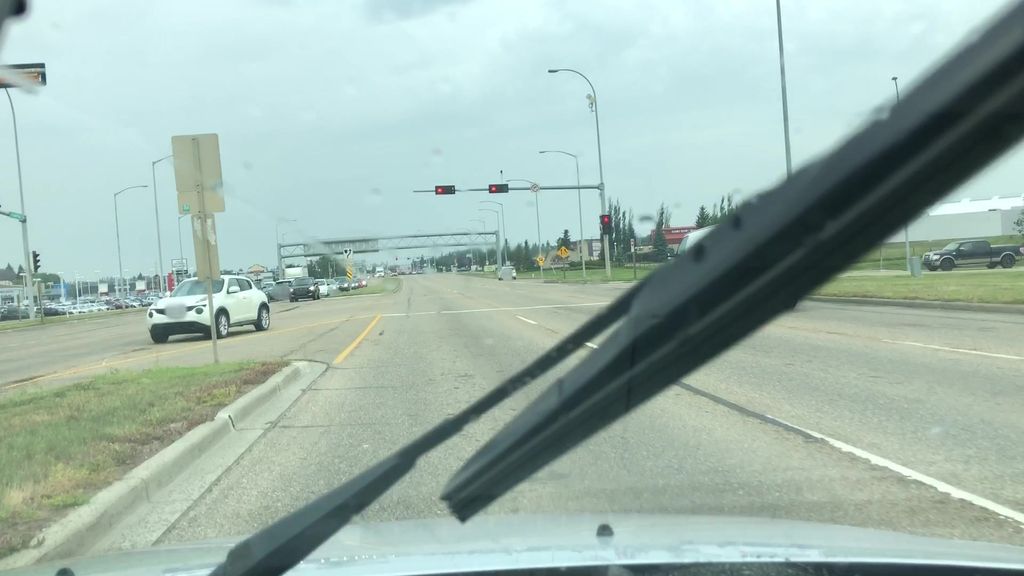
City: edmonton